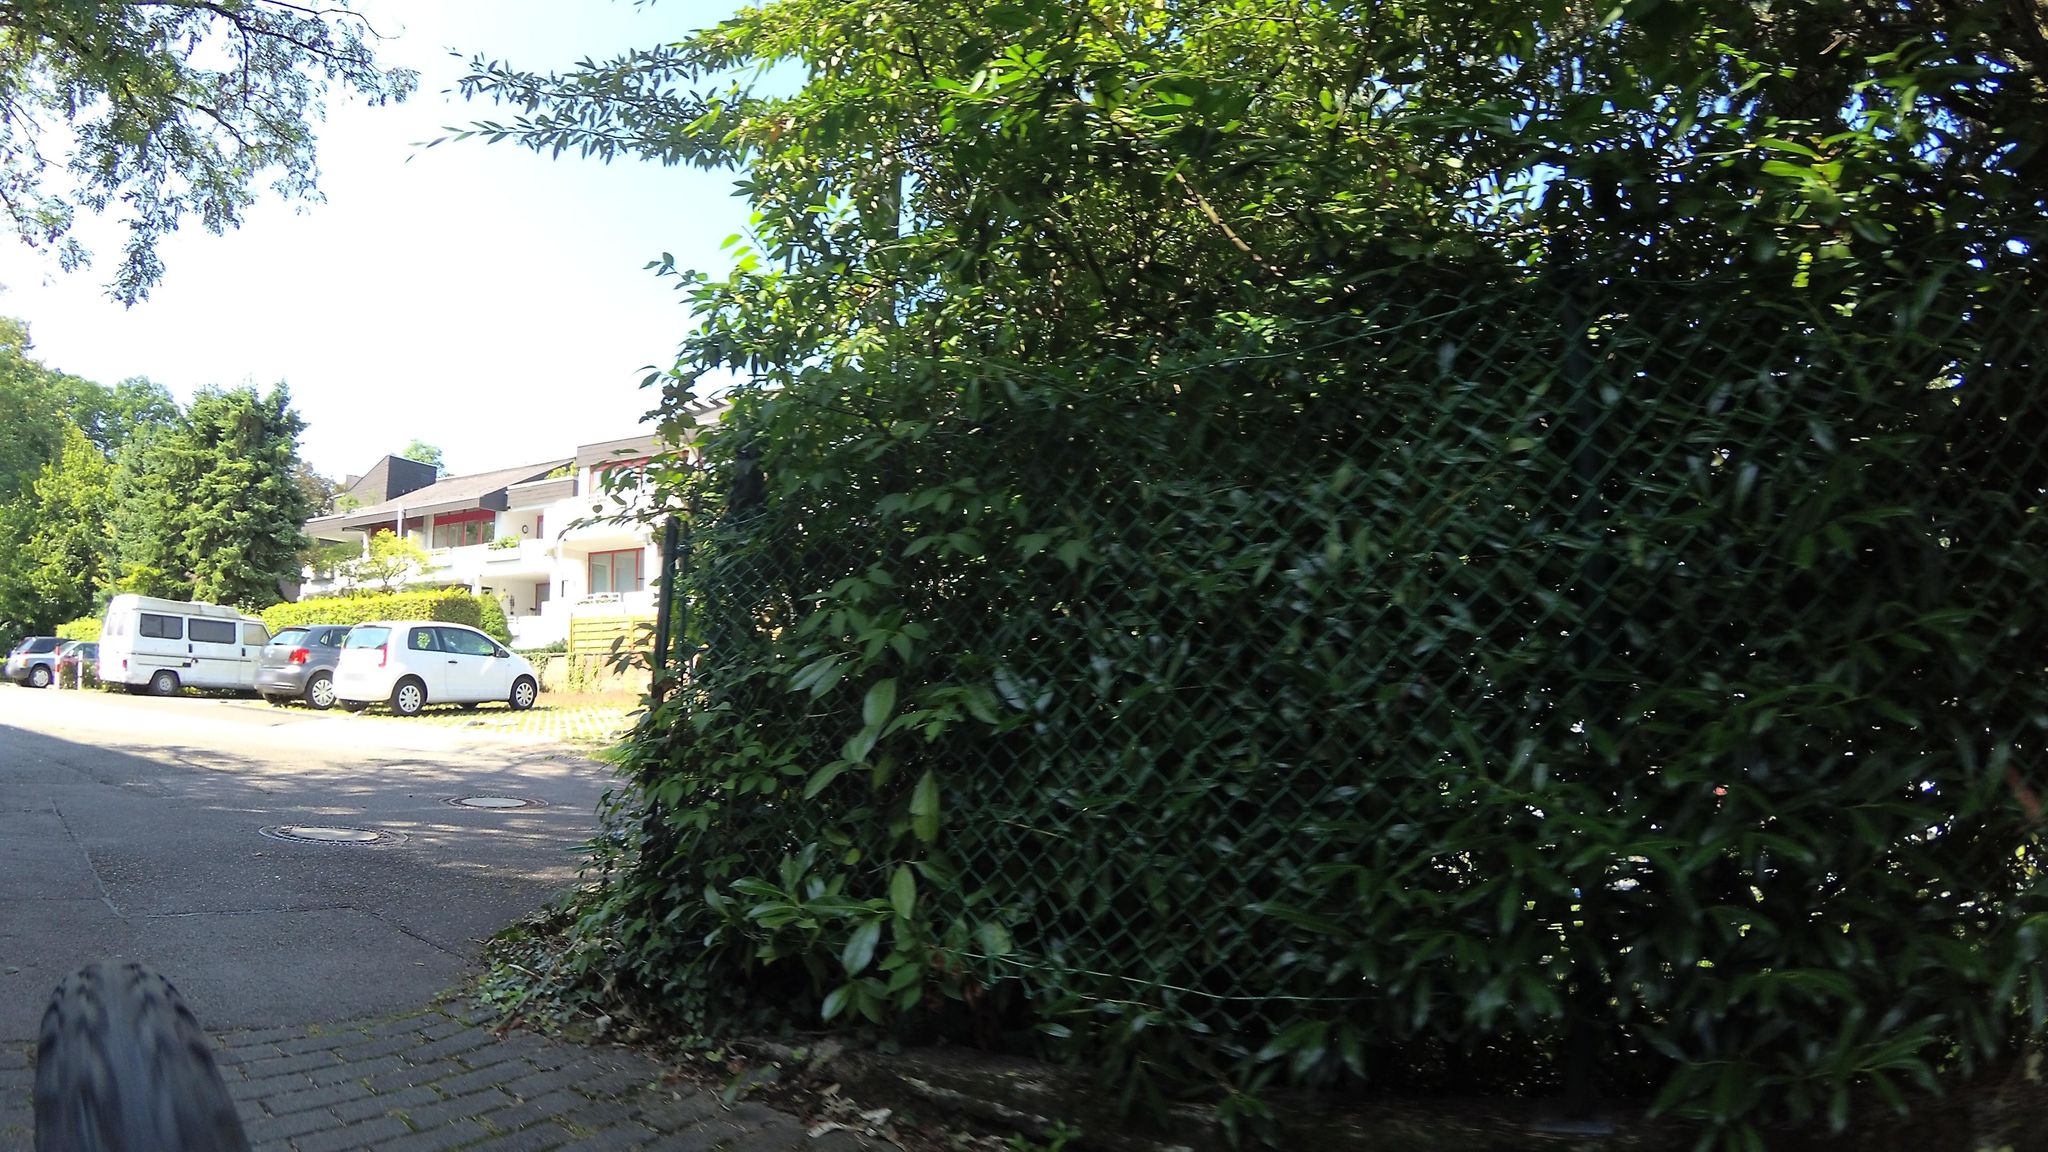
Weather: clear
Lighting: day
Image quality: good
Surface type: walking surface
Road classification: living_street
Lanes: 1
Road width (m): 2
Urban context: urban centre
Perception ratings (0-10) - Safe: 4.29, Lively: 5.57, Beautiful: 5, Boring: 4.62, Depressing: 2.95, Wealthy: 3.83